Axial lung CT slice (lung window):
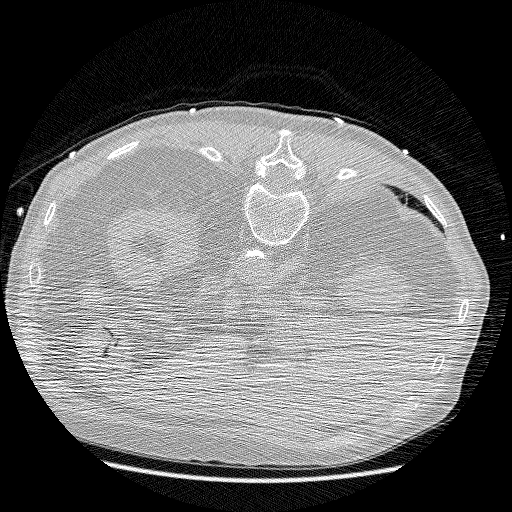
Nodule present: no